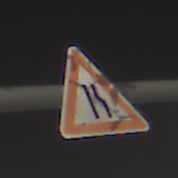
Verkehrszeichen: EinseitigVerengteFahrbahnRechts
Umgebung: Outdoor, Urban
Tageszeit: Night
Wetter: PartlyCloudy
Licht: Artificial
Jahreszeit: NotSpecified
Kontrast: HighContrast